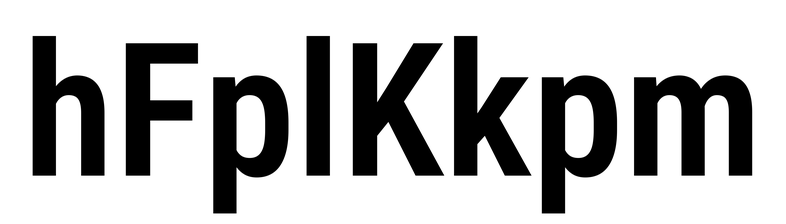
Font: Roboto_Condensed_SemiBold